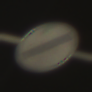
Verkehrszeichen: EndeSaemtlicherBegrenzungen
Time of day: SunriseSunset
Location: Outdoor (Suburban)
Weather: Clear
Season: NotSpecified
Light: Natural